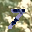
Label: 7